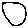
Label: moon